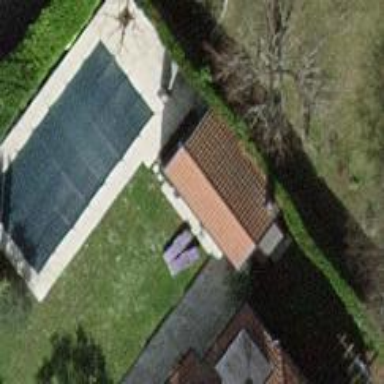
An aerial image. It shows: Swimming pool located in leisure land.